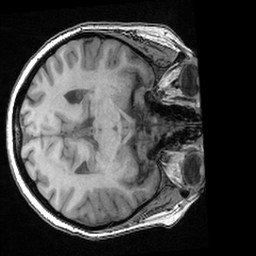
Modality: T1w
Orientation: axial
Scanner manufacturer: ge
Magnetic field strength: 3 T
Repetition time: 0.008572 s
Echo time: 0.003384 s